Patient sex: M
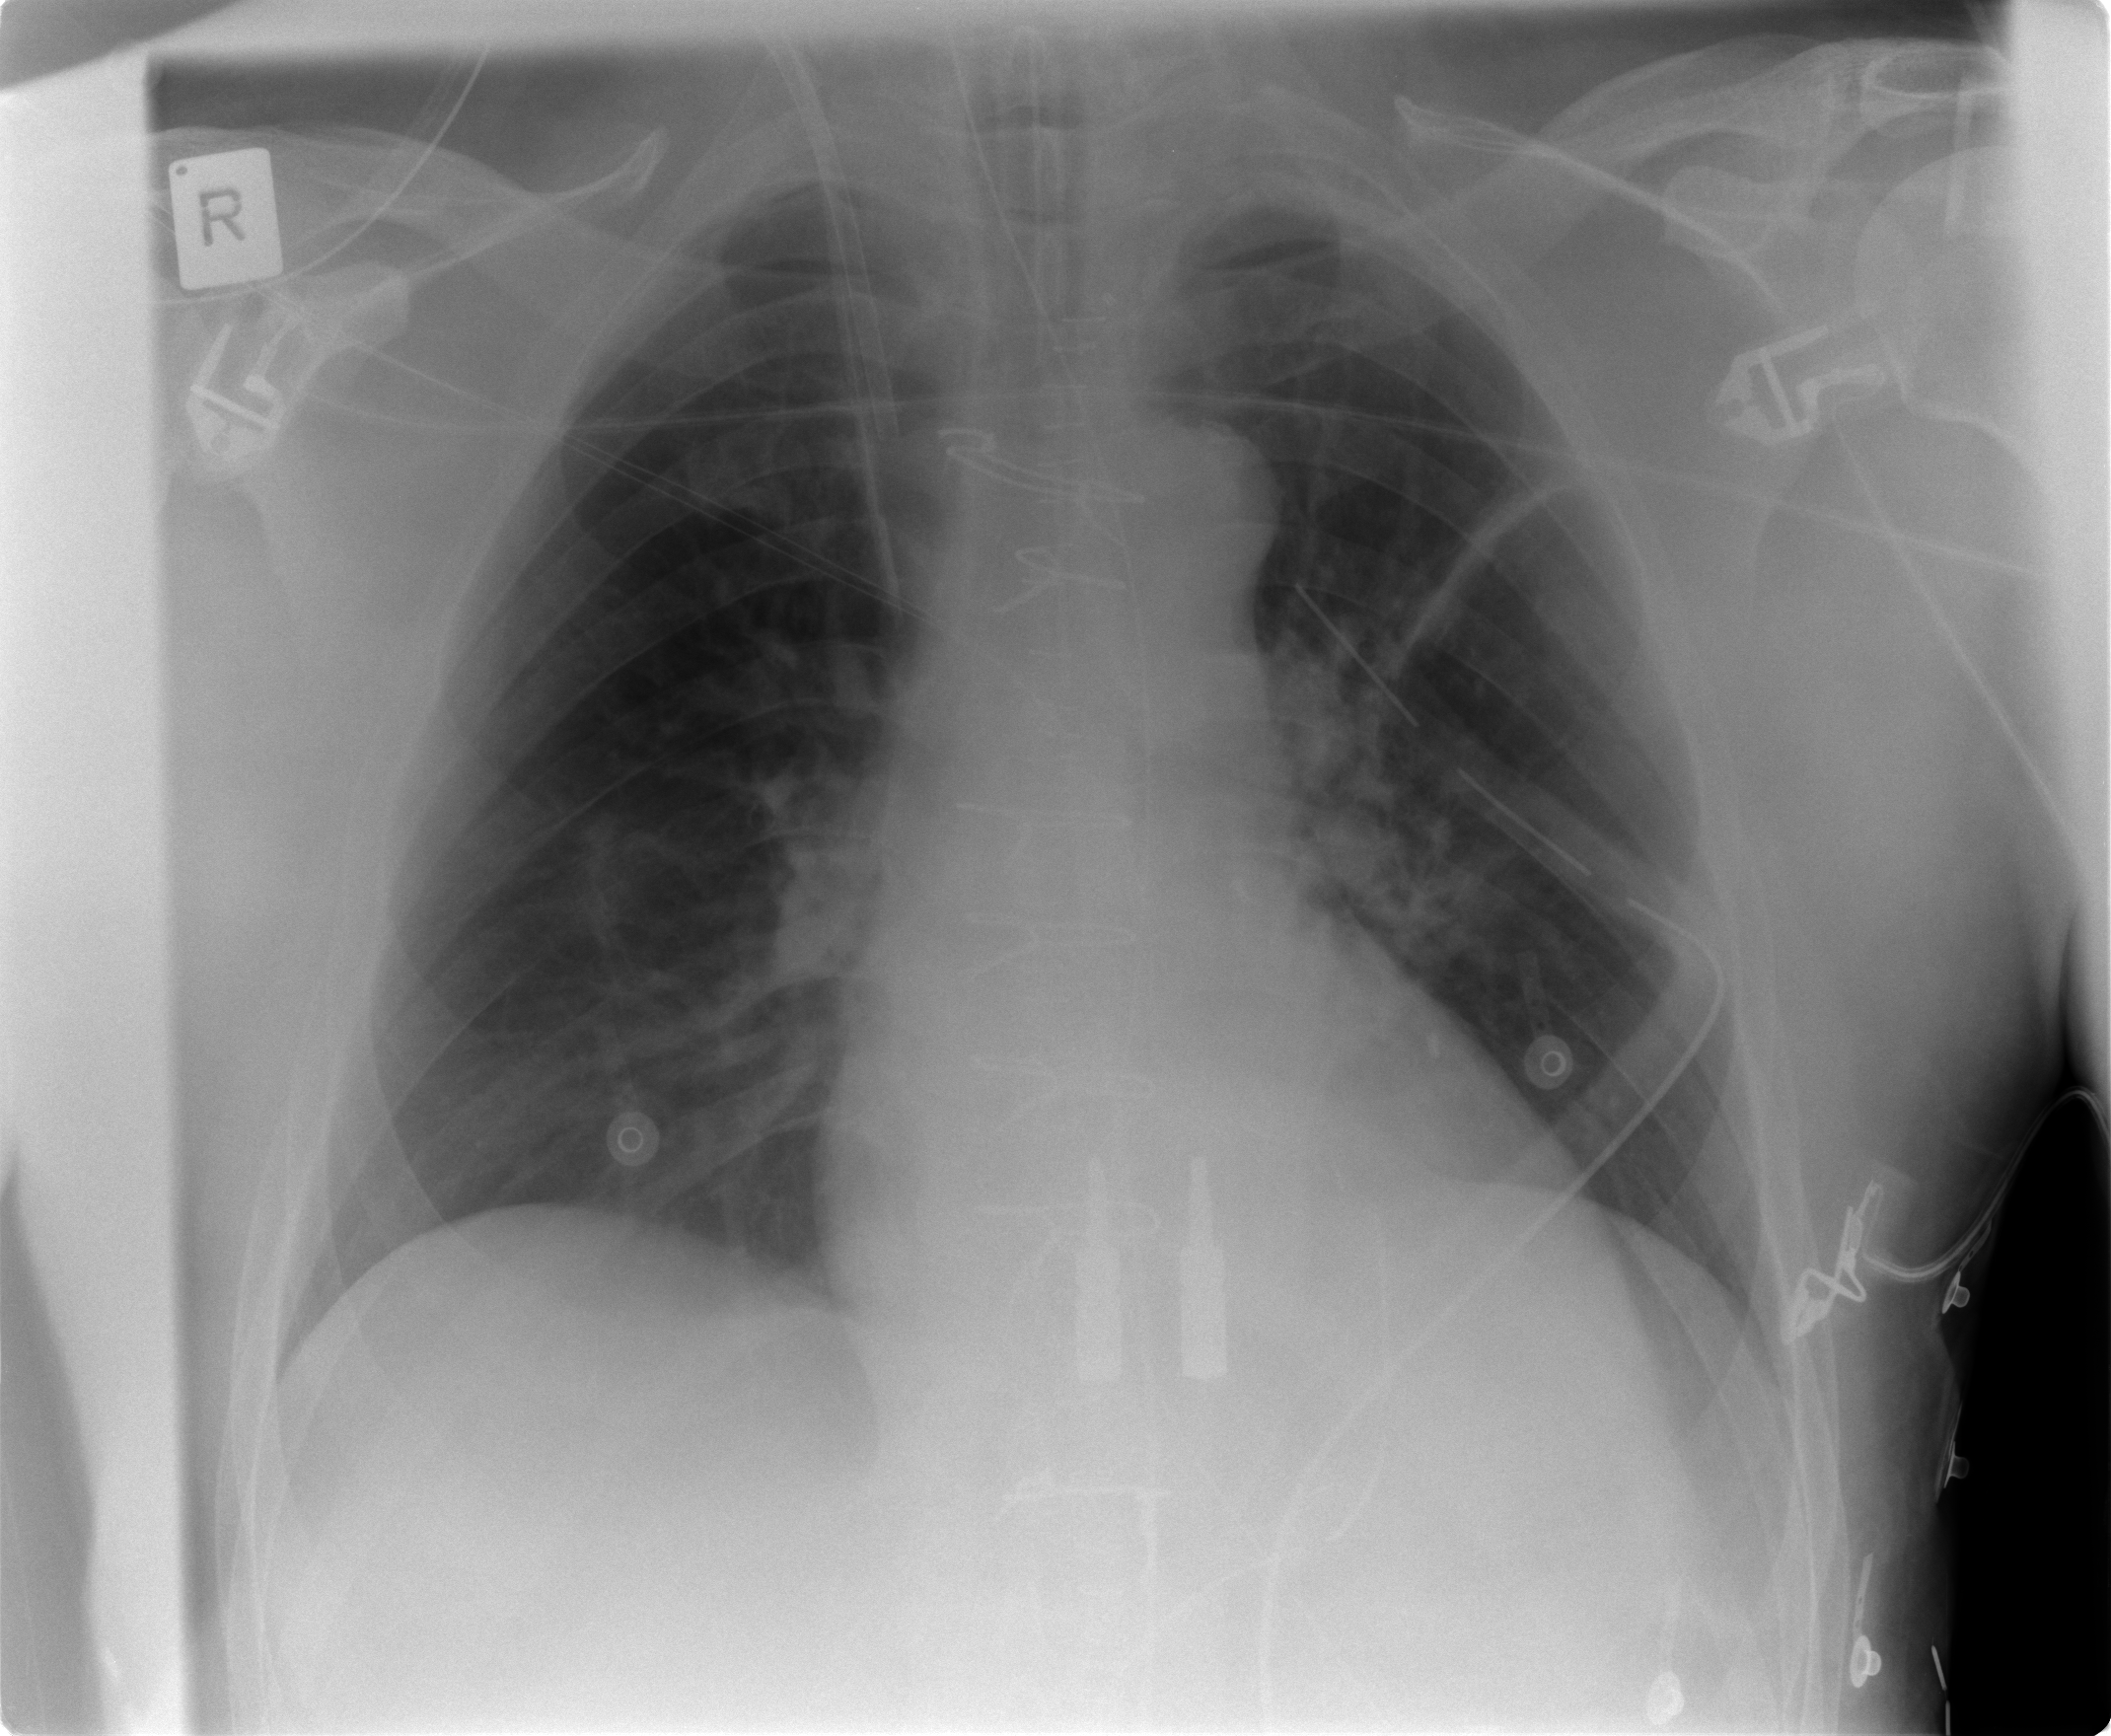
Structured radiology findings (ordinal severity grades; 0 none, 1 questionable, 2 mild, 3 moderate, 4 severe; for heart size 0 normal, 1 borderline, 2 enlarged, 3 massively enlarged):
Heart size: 0
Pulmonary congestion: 0
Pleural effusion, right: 0
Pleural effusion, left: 0
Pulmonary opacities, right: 0
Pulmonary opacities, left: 0
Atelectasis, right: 0
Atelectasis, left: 2